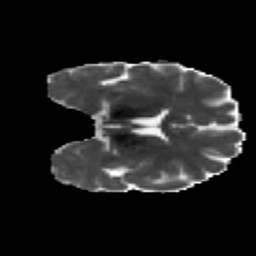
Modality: MD
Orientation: coronal
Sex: female
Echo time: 0.114 s